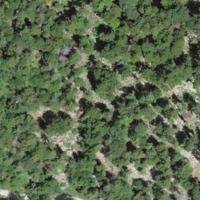
EUNIS habitat code: 44
Species observed at this site:
Cyclamen purpurascens